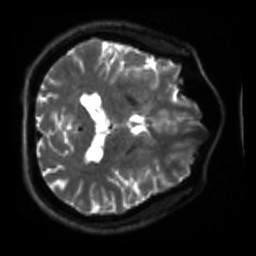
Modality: sbref
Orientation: axial
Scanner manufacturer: siemens
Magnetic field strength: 3 T
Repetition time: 4 s
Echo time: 0.0594 s